Question: I can't understand why my Spring MVC page don't huck up bootstrap styles.
My hello.jsp
'''
<%@ taglib prefix="c" uri="http://java.sun.com/jsp/jstl/core" %>
<!DOCTYPE html>
<html lang="en">
<head>
<meta charset="utf-8">
<meta http-equiv="X-UA-Compatible" content="IE=edge">
<meta name="viewport" content="width=device-width, initial-scale=1">
<title>Bootstrap 101 Template</title>
<link href="<c:url value="/bootstrap/css/bootstrap.min.css"/>" rel="stylesheet">
</head>
<body>
<h1>Hello, world!</h1>
<div class="btn-group">
<button type="button" class="btn btn-default">Left</button>
<button type="button" class="btn btn-default">Middle</button>
<button type="button" class="btn btn-default">Right</button>
</div>
<script src="<c:url value="/bootstrap/js/bootstrap.min.js"/>"></script>
</body>
</html>
'''
My directory project structure:

Any ideas how to properly add bootstrap?
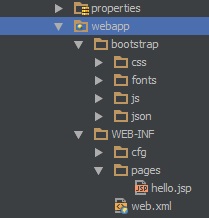
Answer: If you are using Springs framework you can add these line in dispatcher-servlet.xml
'''
<mvc:resources mapping="/bootstrap/**" location="/resources/" />
'''